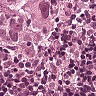
Metastatic tissue present: yes